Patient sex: F
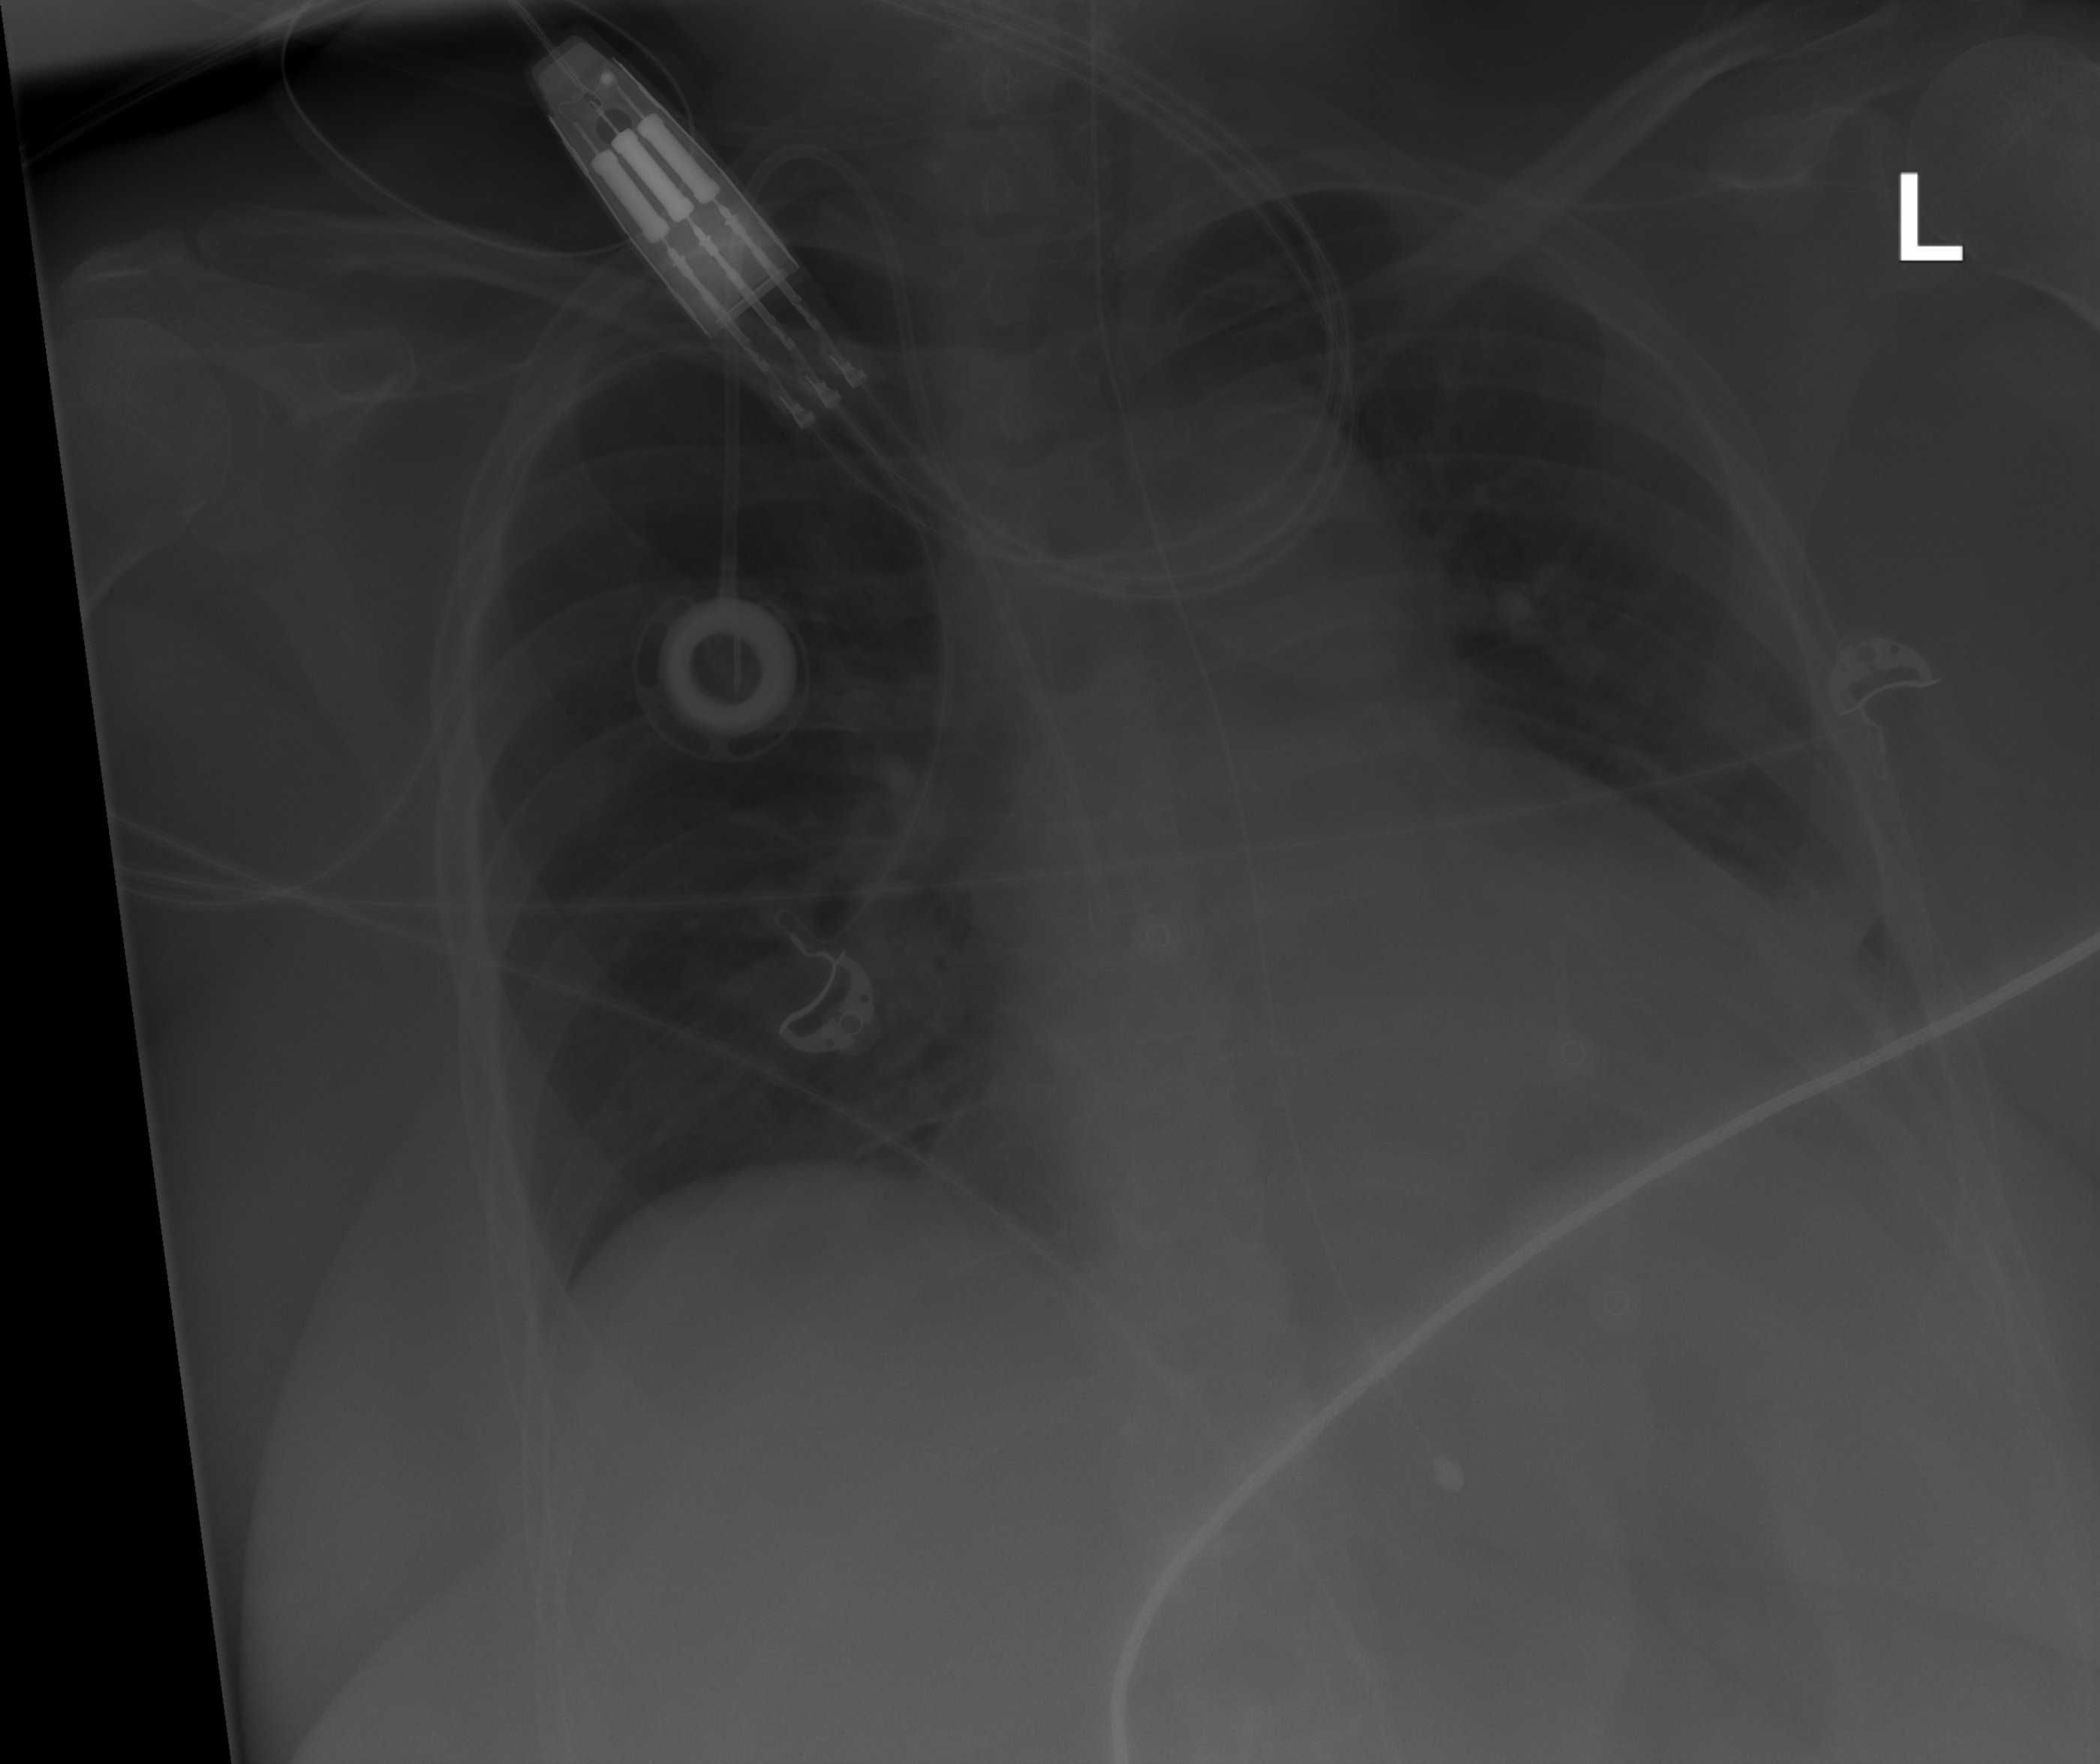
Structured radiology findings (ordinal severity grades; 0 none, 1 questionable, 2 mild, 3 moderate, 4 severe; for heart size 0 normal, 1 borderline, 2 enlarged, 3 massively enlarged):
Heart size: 2
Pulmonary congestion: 0
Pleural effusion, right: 0
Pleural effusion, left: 0
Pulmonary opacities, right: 0
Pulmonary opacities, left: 0
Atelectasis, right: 0
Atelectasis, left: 2